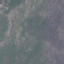
Land use / land cover: HerbaceousVegetation